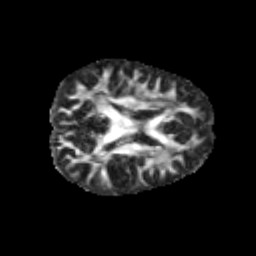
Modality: FA
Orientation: axial
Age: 11
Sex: male
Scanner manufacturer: siemens
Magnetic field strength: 3 T
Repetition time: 3.8 s
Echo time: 0.07 s